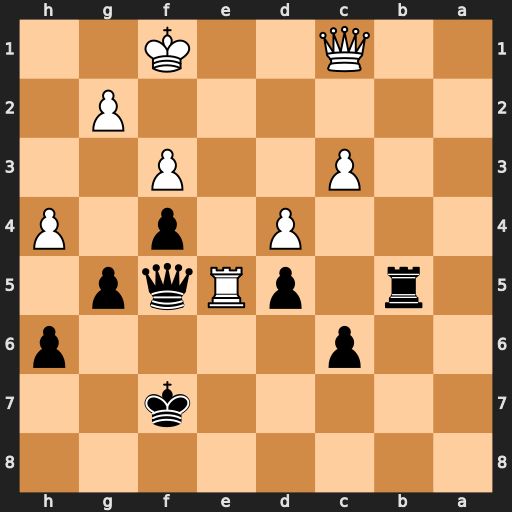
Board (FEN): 8/5k2/2p4p/1r1pRqp1/3P1p1P/2P2P2/6P1/2Q2K2
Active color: b
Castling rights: -
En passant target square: -
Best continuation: Qd3+ Kf2 Rb1 Qxb1 Qxb1